Question: I have a COM dll which I was using in my .net project through interop referance. Now I got a requirement to move this COM component to another remote machine and create instance there.(kind of out of machine similar to out of process, probably this is remoting, i don't know :-))
What I have done was created a new COM+ applciation in server machine. Added this component inside this app. This is how it is listed in COM+ interface on server.

Exported this app as proxy insatller and installed in my client machine. Used following code to
access this
'''
Type type;
type = Type.GetTypeFromProgID("DllName.COMName", "serverName", false);
var COMObject = Activator.CreateInstance(type);
var returnValue = COMObject.GetType().InvokeMember("Method_1", BindingFlags.Public | BindingFlags.InvokeMethod, null, COMObject, new object[1] { "1" });
'''
But I am getting UNKNOWN NAME (0x80020006) error when invoking Method_1? Have any one face similar issue before, please help me.
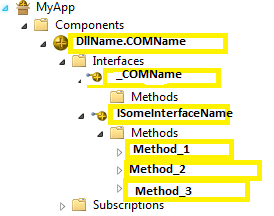
Answer: What I would do is this:
1) create an equivalent interface in C#, something like this:
'''
[Guid("<the interface IID goes here>")]
public interface ISomeInterfaceName
{
int Method1(...);
int Method2(...);
int Method3(...);
...
}
'''
2) and then this, instead of your initial late-binding code:
'''
Type type = Type.GetTypeFromProgID("DllName.COMName", "serverName", false);
var COMObject = Activator.CreateInstance(type);
var if = (ISomeInterfaceName)COMObject;
if.Method1(...);
'''
NOTES: the IID must the IID from the interface, not to be confused with the CLSID. The methods should be laid out to correspond exactly to the COM ones (the methods order is important, how parameters and return type are defined is also important)
You could also <URL> from the COM component, if you have a lot of classes and intefaces like this.